Question: Upon installation of a Windows Service, an application is using a custom action to set the ServiceName and DisplayName of that service according to whatever the user enters into an install dialog text box.
In testing this application it works fine for installation but when I try to uninstall the service I get an Error 1001. Service does not exist.

which is ultimately not true because I can run it. So my present thinking is that i need to somehow access the custom name of the service and feed that to the uninstaller. I would have thought this was all GUID based and that the name would become largely irrelevant re: uninstall but it would seem not to be the case.
So how to do I resolve this problem?
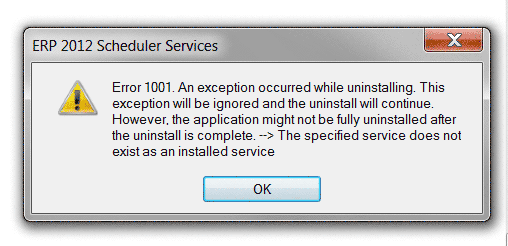
Answer: I will assume that your are using an <URL> instance.
I do something similar in a project. The service name is stored inside a text file (this is just an option, but for me it's there for automatic deployment purposes). You can store it anywhere (registry, etc).
So you should persist somewhere the custom service name configured during the install phase.
So, I have my 'Installer' class:
'''
[RunInstaller(true)]
public partial class ProjectInstaller : System.Configuration.Install.Installer
'''
And in it's constructor, I do:
'''
_process = new ServiceProcessInstaller { Account = ServiceAccount.LocalSystem };
_service = new ServiceInstaller { ServiceName = ServiceNameReader.GetServiceName(), StartType = ServiceStartMode.Automatic };
Installers.Add(_process);
Installers.Add(_service);
'''
Notice the 'ServiceNameReader.GetServiceName()' function. This custom function gets the service name from the file.
The 'Installer' class is instantiated and called during uninstallation too. So if you do something like this, to load the actual service name dynamically from somewhere, you will be able to uninstall it successfully.